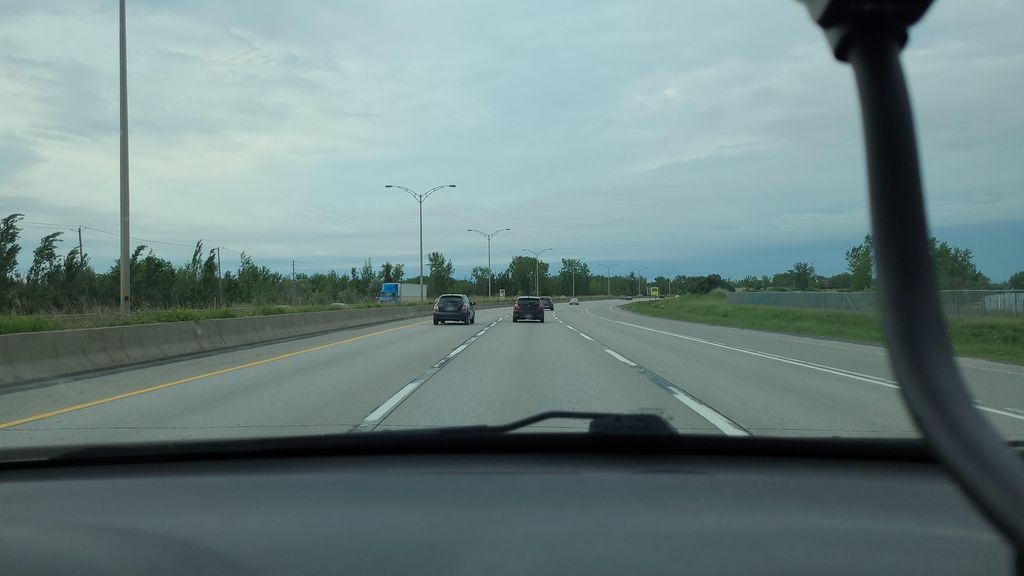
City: montreal